Chest X-ray:
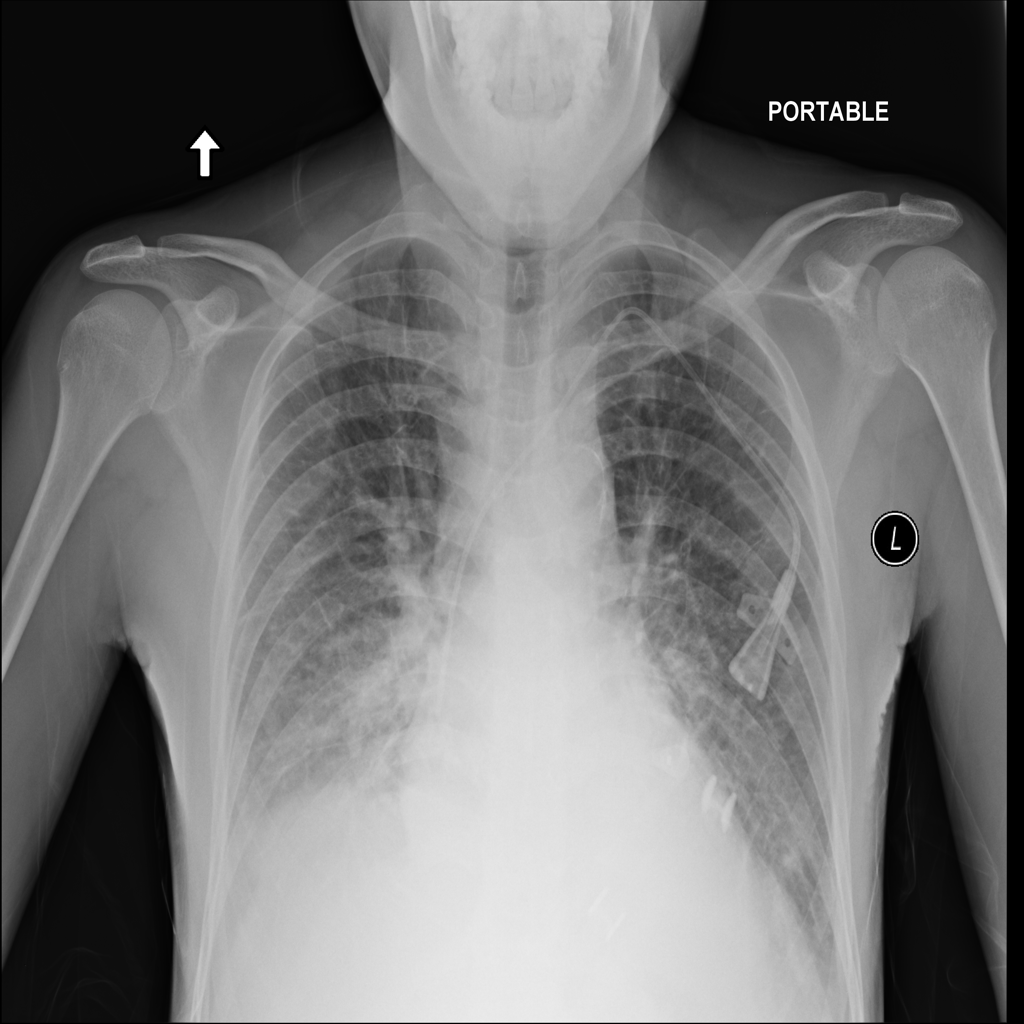
Findings: Consolidation, Effusion
No abnormal finding: no